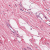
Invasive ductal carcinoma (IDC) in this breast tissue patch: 0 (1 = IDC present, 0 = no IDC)